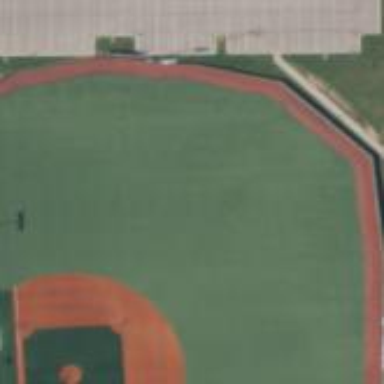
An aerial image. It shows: Baseball pitch for leisure land activities.